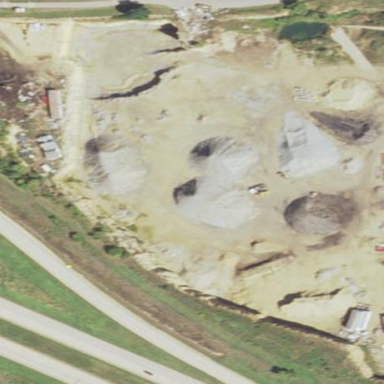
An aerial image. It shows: Quarry area.